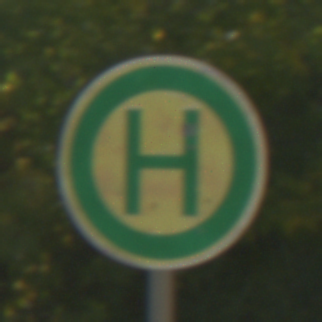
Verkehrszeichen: Haltestelle
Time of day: MorningAfternoon
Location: Outdoor (Nature)
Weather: PartlyCloudy
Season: NotSpecified
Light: Natural